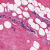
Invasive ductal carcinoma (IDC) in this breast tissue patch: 0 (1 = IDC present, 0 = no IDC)